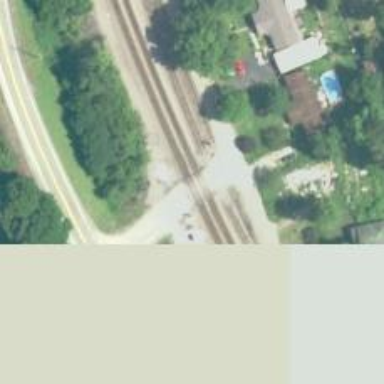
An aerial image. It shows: Railway with two tracks.